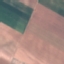
Land use / land cover: AnnualCrop